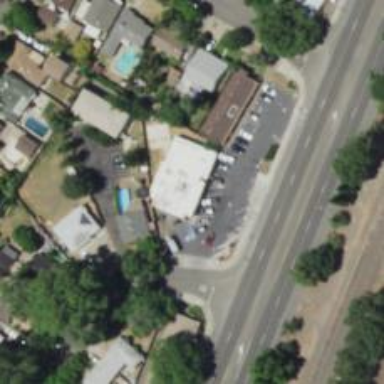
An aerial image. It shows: Convenience shop.